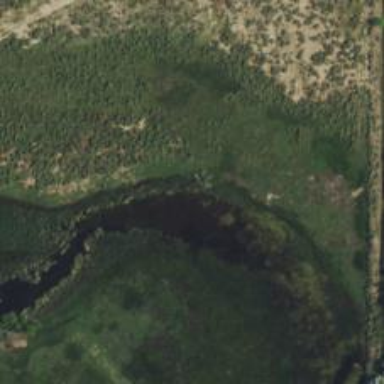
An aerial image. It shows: Intermittent water wetland.